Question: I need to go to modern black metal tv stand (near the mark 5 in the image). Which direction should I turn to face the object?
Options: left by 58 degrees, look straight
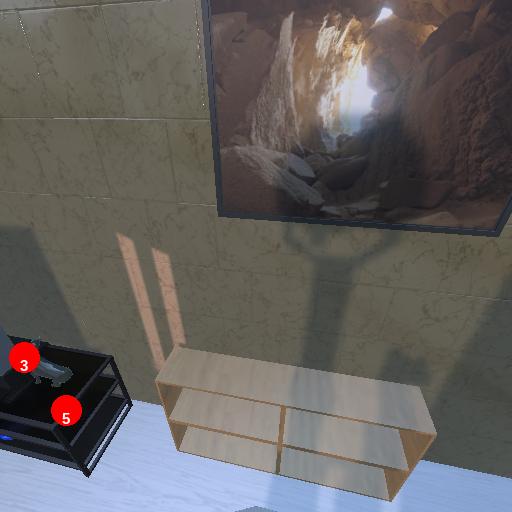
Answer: left by 58 degrees